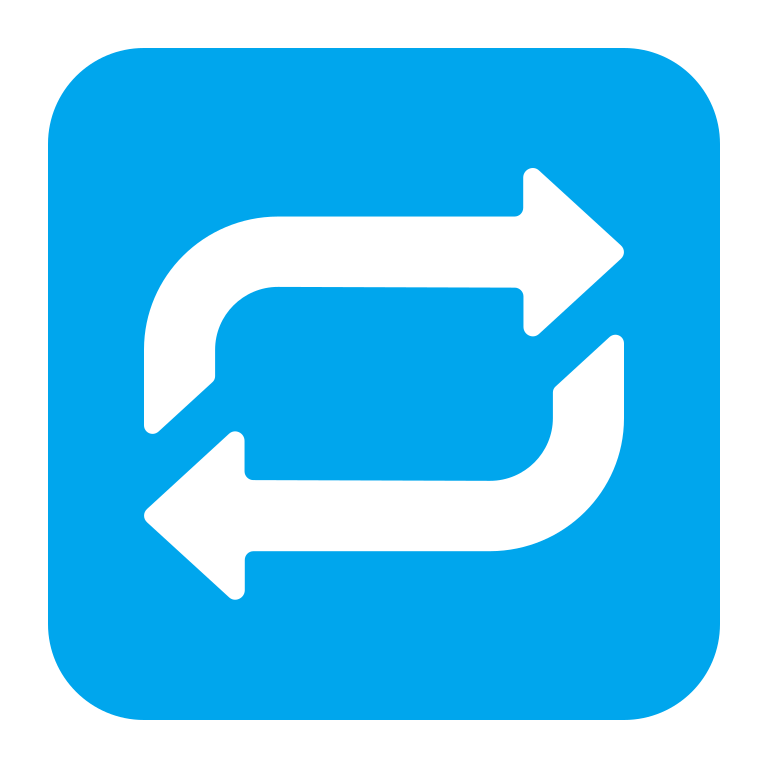
repeat button flat